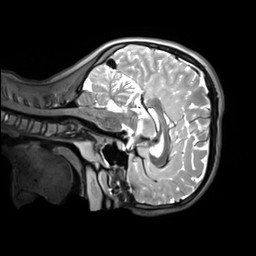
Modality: T2w
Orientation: sagittal
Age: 12
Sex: female
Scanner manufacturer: siemens
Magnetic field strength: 3 T
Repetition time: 3.2 s
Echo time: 0.408 s